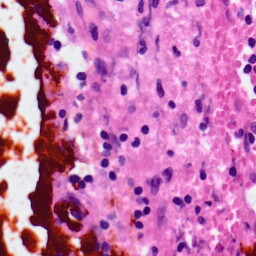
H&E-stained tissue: Lung